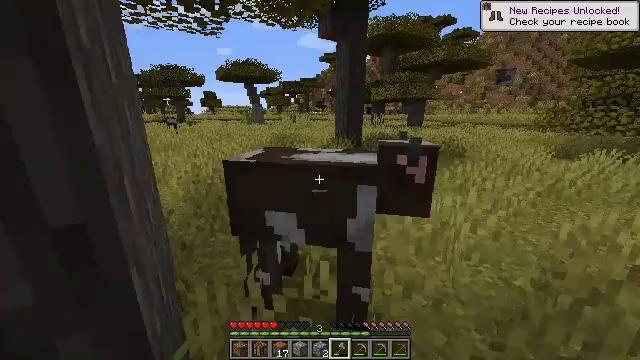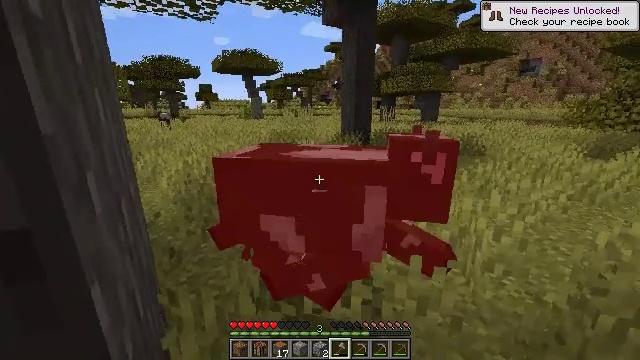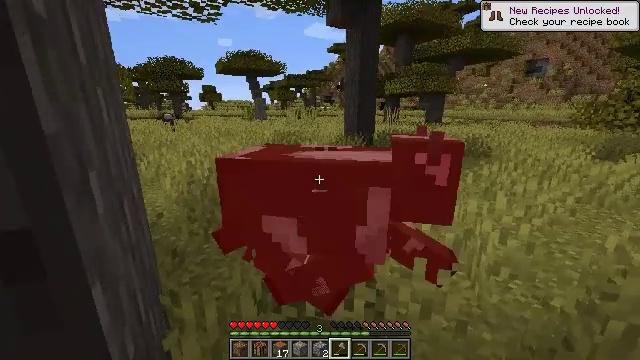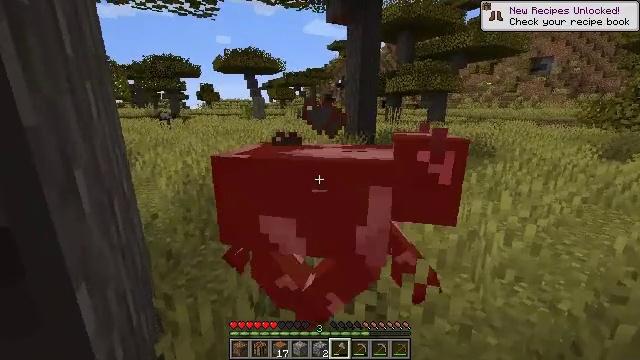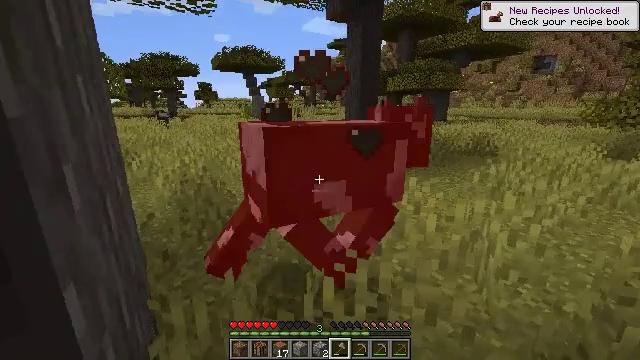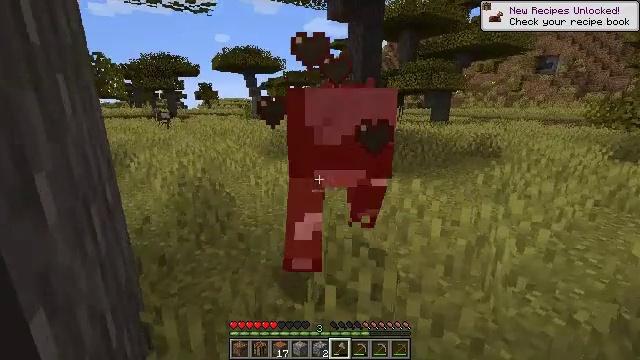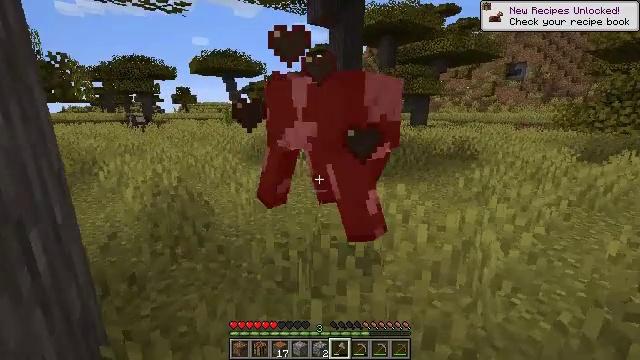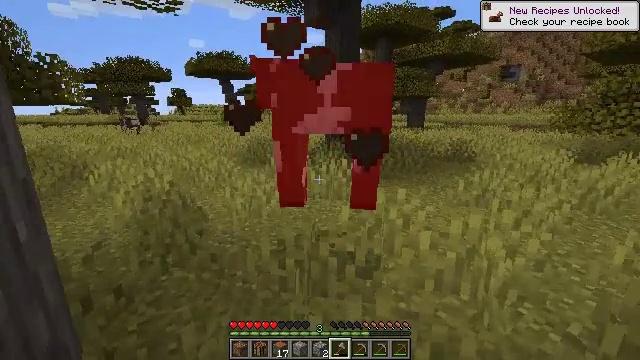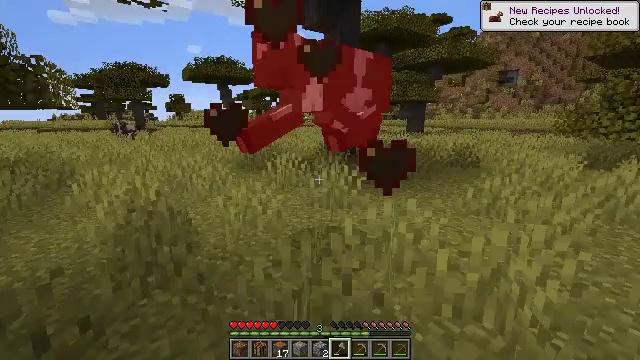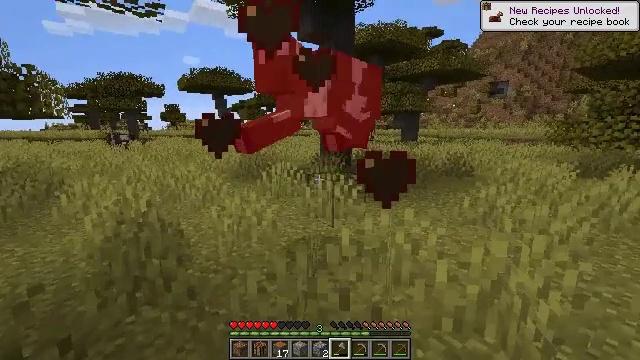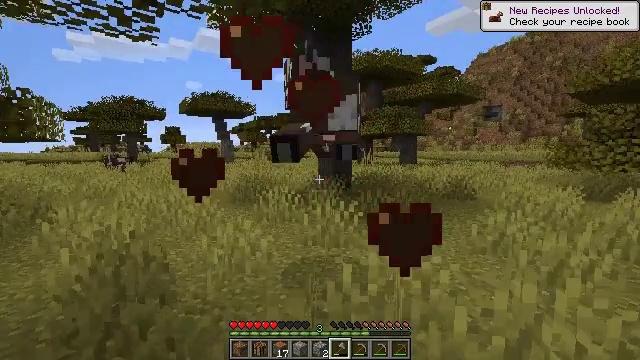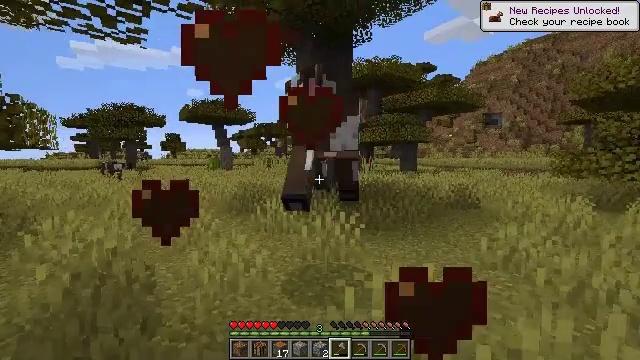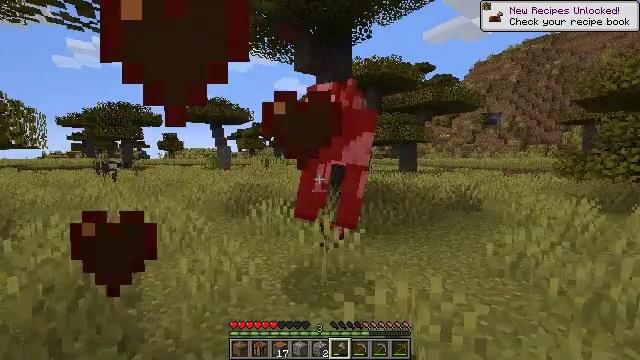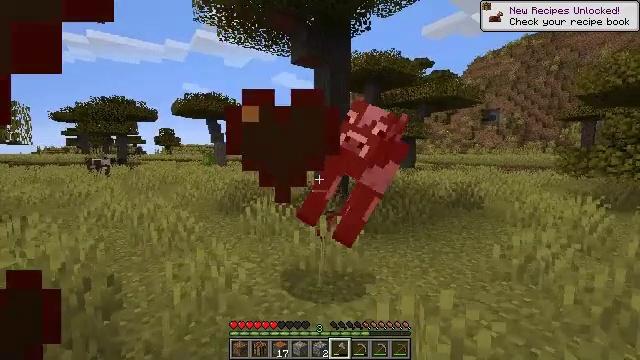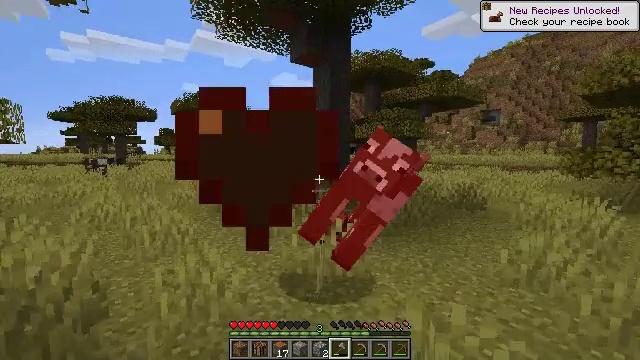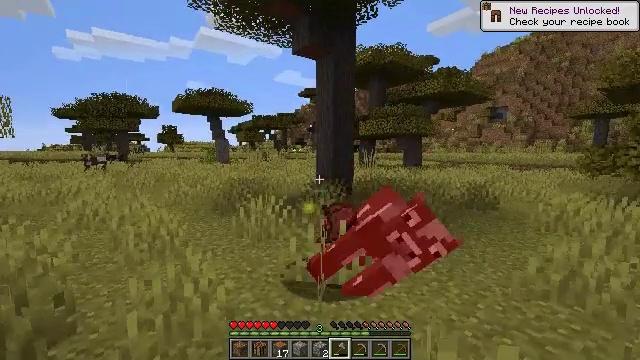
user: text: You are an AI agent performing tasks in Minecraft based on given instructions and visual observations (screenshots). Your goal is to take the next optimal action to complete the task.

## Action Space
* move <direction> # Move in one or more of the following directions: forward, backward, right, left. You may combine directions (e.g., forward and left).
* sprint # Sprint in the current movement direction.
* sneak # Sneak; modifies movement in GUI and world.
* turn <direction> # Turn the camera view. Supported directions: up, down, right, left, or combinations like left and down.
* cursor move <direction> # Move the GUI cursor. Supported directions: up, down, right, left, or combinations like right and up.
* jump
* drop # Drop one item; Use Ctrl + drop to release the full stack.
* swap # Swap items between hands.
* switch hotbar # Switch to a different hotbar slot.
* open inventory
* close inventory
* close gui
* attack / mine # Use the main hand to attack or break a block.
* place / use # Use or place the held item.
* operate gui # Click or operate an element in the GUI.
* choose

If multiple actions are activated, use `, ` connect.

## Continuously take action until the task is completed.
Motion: motion action
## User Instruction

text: Combat the cow.
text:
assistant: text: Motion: turn left
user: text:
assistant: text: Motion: no_op
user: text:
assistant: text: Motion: attack / mine
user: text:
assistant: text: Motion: attack / mine
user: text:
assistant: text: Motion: move forward
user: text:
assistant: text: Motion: move forward, turn right
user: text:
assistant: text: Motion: move forward, attack / mine
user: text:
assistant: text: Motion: move forward, turn up, attack / mine
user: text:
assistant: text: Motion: move forward, turn right and up
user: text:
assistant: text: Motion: move forward, turn up
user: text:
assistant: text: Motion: move forward, turn up, attack / mine
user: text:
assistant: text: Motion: move forward, attack / mine
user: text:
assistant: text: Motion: move forward
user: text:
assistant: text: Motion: move forward
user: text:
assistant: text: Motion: move forward, attack / mine
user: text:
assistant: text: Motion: move forward, turn left and down, attack / mine
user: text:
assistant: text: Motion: move forward, turn left and down
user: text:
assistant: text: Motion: move forward
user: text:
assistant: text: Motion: move forward, turn right and down
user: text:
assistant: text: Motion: move forward, turn right and down
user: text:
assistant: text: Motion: move forward, turn right
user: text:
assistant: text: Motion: move forward
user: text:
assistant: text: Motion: move forward
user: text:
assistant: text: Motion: move forward
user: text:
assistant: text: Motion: move forward
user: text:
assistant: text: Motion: move forward and move right, turn left
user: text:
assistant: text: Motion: move forward and move right, turn left
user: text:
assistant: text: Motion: move forward and move right, turn left
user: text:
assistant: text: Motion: move forward, turn left and up
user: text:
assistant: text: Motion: move forward, sprint, turn left and up